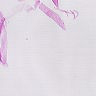
Metastatic tissue present: no